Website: macys
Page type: customer-info-address
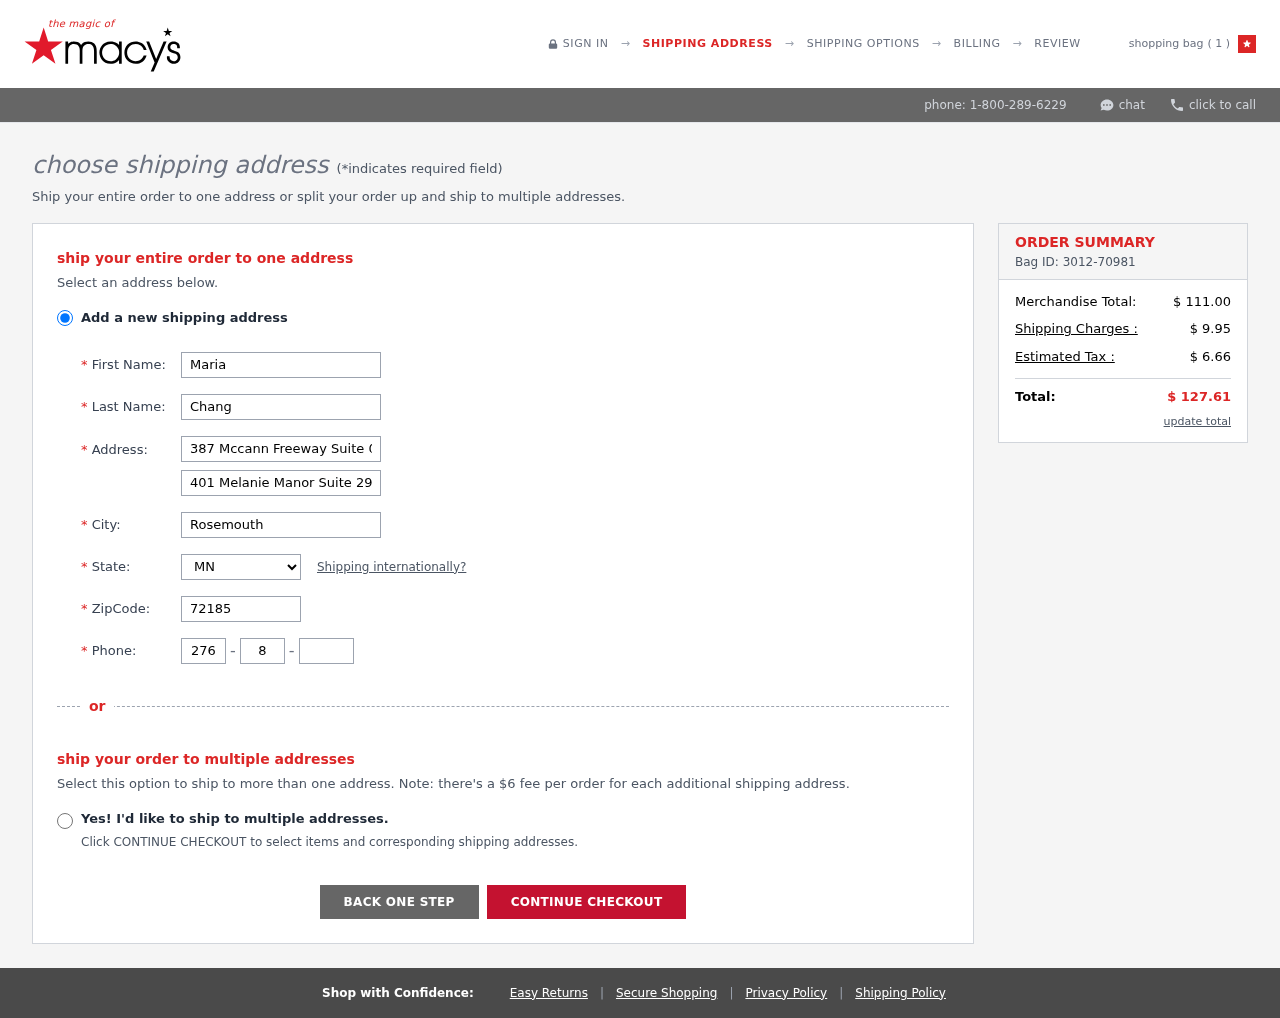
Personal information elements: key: PII_CITY
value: Rosemouth
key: PII_FIRSTNAME
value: Maria
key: PII_LASTNAME
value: Chang
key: PII_PHONE_AREA
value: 276
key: PII_PHONE_PREFIX
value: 844
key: PII_PHONE_SUFFIX
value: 9333
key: PII_POSTCODE
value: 72185
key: PII_STATE_ABBR
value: MN
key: PII_STREET
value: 387 Mccann Freeway Suite 037
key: PII_STREET2
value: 401 Melanie Manor Suite 297
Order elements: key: ORDER_NUM_ITEMS
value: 1
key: ORDER_ID
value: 3012-70981
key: ORDER_SUBTOTAL
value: $ 111.00
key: ORDER_SHIPPING_COST
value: $ 9.95
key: ORDER_TAX
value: $ 6.66
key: ORDER_TOTAL
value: $ 127.61